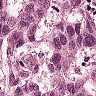
Metastatic tissue present: yes